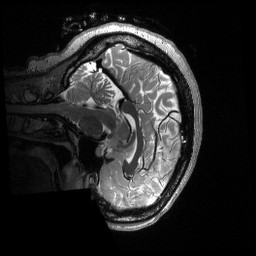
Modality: T2w
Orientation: sagittal
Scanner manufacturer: siemens
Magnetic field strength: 3 T
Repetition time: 3.2 s
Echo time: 0.563 s